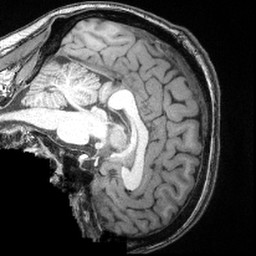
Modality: T1w
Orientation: sagittal
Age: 27
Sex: male
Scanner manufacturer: siemens
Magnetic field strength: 3 T
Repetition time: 2.4 s
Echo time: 0.00374 s